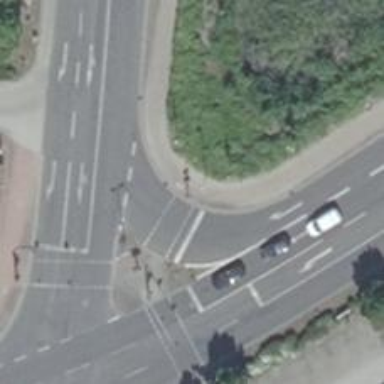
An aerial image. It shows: Traffic signal crossing.